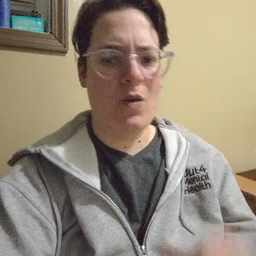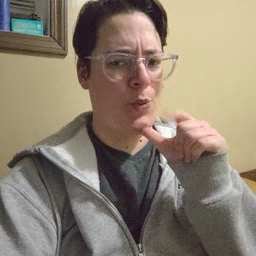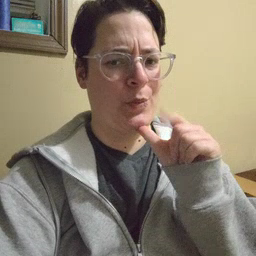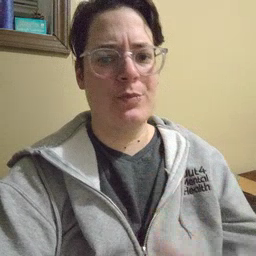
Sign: who